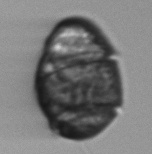
Label: Margalefidinium